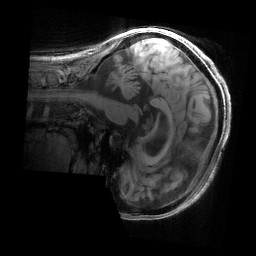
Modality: T1w
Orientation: sagittal
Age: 43
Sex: female
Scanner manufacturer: siemens
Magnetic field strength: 3 T
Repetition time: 2.4 s
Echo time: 0.00241 s